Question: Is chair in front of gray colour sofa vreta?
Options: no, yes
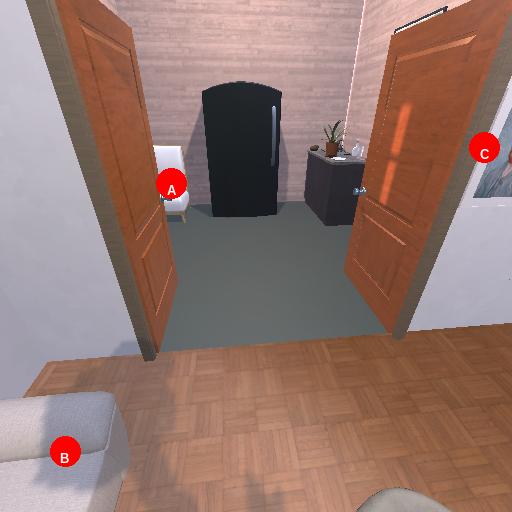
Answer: no